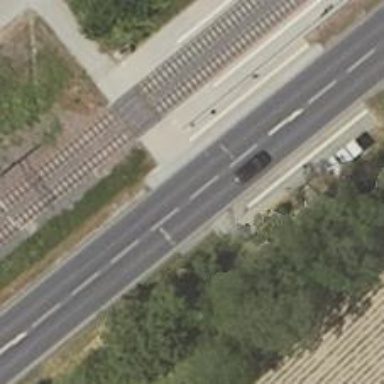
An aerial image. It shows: Unmarked crossing on the road.